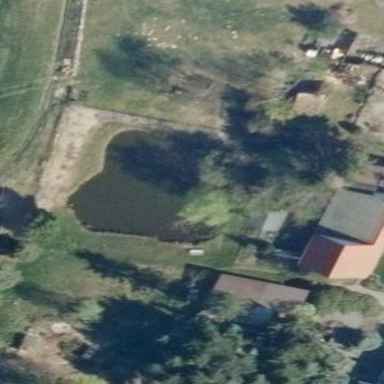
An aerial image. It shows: Peaceful pond surrounded by nature.